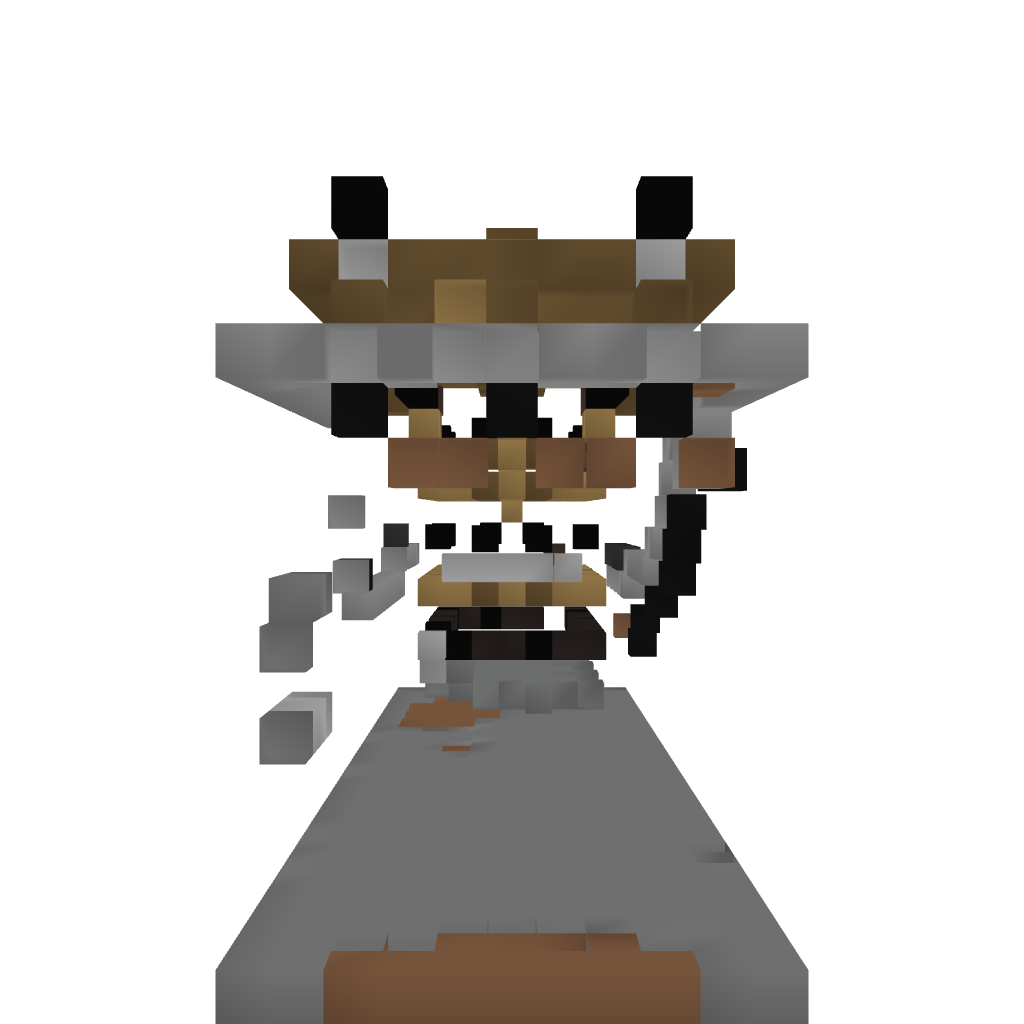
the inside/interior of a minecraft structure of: auto crop harvester